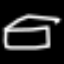
Label: bed